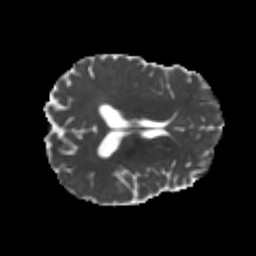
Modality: MD
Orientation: axial
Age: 23
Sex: male
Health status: healthy
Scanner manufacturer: philips
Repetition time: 7.386 s
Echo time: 0.08599 s